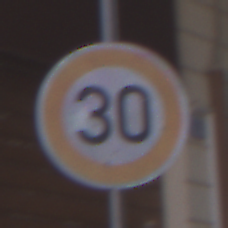
Verkehrszeichen: Geschwindigkeit30
Umgebung: Outdoor, Urban
Tageszeit: MorningAfternoon
Wetter: PartlyCloudy
Licht: Natural
Jahreszeit: NotSpecified
Kontrast: MediumContrast